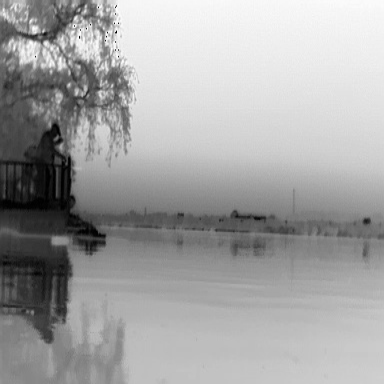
There are two objects shown in the infrared image, including a canoe, and a warship.